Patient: sex M, age 58
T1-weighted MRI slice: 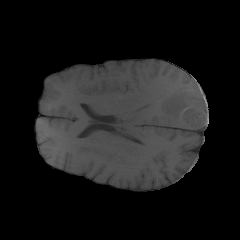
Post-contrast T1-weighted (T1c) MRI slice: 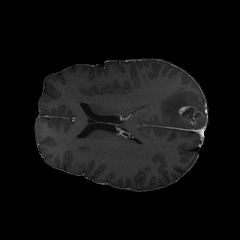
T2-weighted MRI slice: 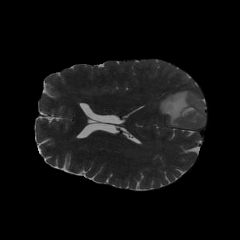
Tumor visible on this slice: yes
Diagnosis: Glioblastoma, IDH-wildtype
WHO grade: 4